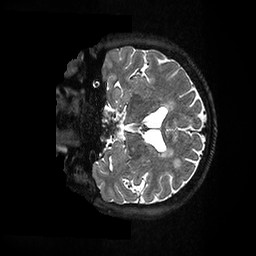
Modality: T2w
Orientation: coronal
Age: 58
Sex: female
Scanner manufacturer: ge
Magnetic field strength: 3 T
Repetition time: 3.202 s
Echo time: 0.05934 s